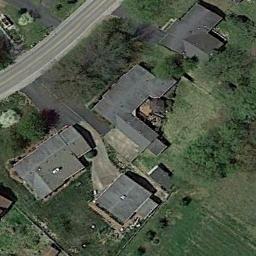
Label: residential